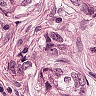
Metastatic tissue present: yes